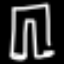
Label: pants